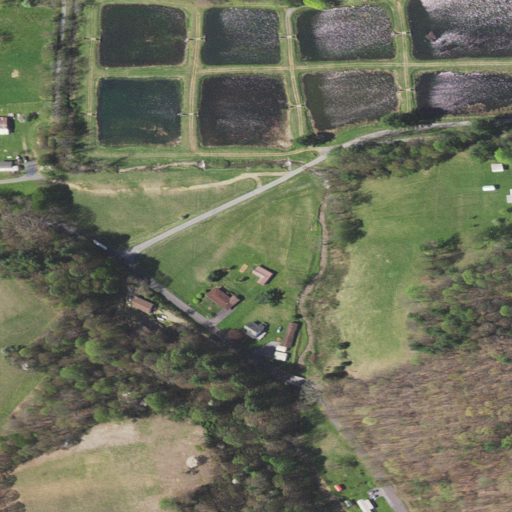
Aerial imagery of valley in Virginia named Hogtrough Hollow containing deciduous forest, pasture, open development, grassland, evergreen forest, barren land, low intensity development, medium intensity development, open water, and herbaceous wetlands